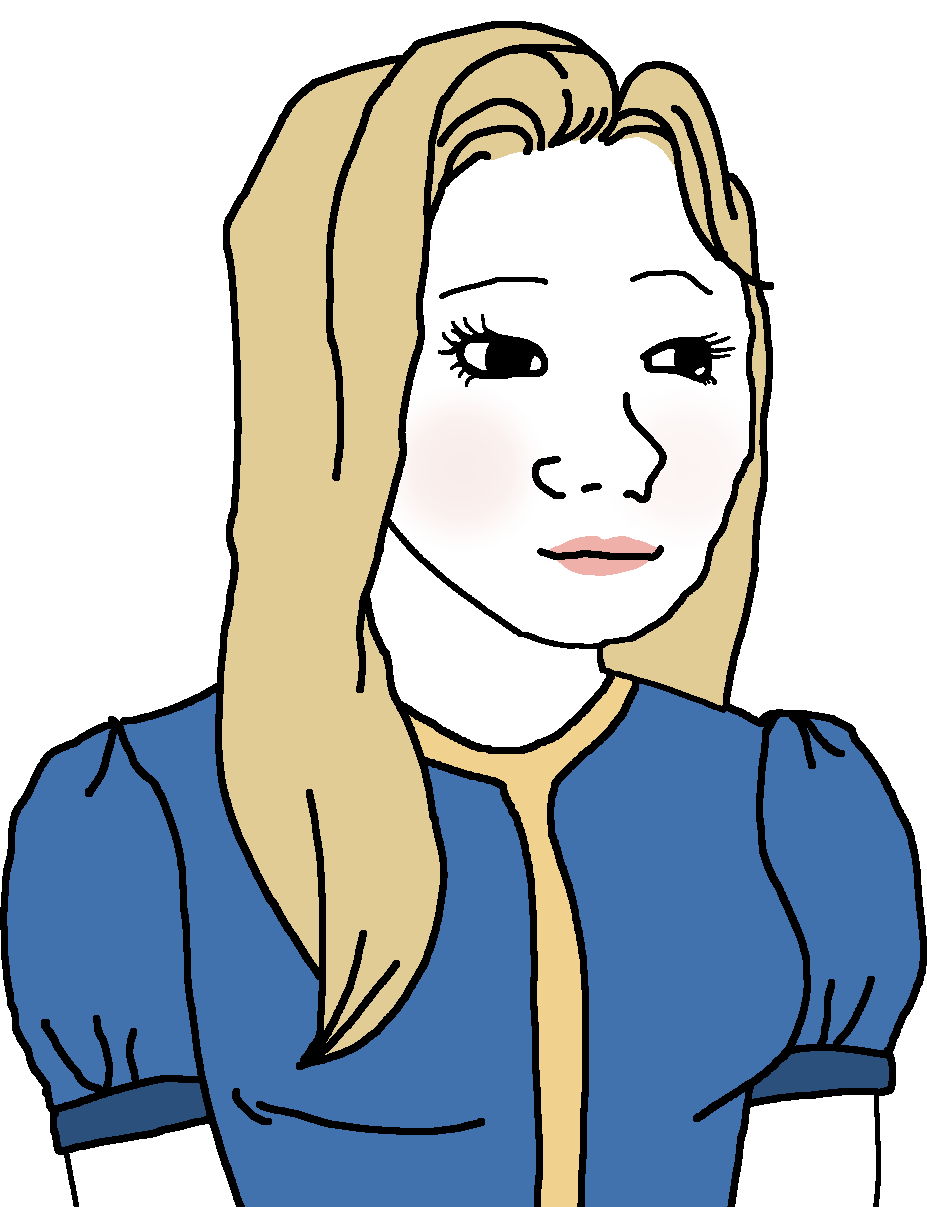
Label: 5_Trad_Wife